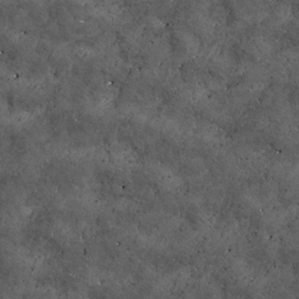
Label: non_frost